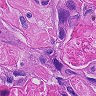
Metastatic tissue present: yes